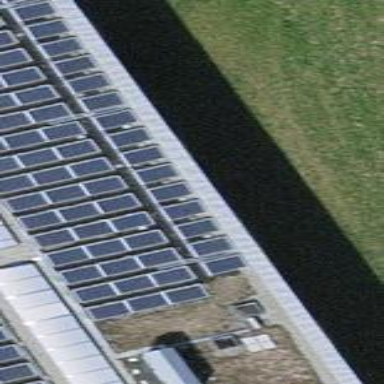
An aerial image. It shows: Solar power generator with photovoltaic panels.